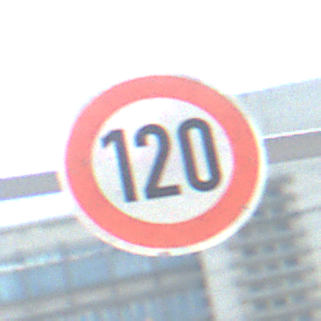
Verkehrszeichen: Geschwindigkeit120
Umgebung: Outdoor, Urban
Tageszeit: Midday
Wetter: Clear
Licht: Natural
Jahreszeit: NotSpecified
Kontrast: HighContrast